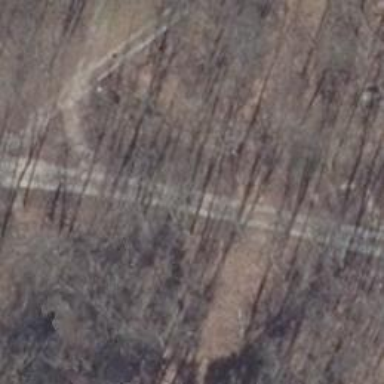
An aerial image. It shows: Track road with concrete lanes of grade1 quality.